Question: I use the code below to render a transparent icon:
'''
private void button1_Click(object sender, EventArgs e)
{
// using LoadCursorFromFile from user32.dll
var cursor = NativeMethods.LoadCustomCursor(@"d:\Temp\Cursors\Cursorsero_busy.ani");
// cursor -> bitmap
Bitmap bitmap = new Bitmap(48, 48, PixelFormat.Format32bppArgb);
Graphics gBitmap = Graphics.FromImage(bitmap);
cursor.DrawStretched(gBitmap, new Rectangle(0, 0, 32, 32));
// 1. Draw bitmap on a form canvas
Graphics gForm = Graphics.FromHwnd(this.Handle);
gForm.DrawImage(bitmap, 50, 50);
// 2. Draw cursor directly to a form canvas
cursor.Draw(gForm, new Rectangle(100, 50, 32, 32));
cursor.Dispose();
}
'''
Unfortunately I am unable to render a transparent Cursor to Bitmap! It works when I draw Cursor directly to the form canvas, but there is a problem when I draw Cursor to bitmap.
Any advice is highly appreciated.

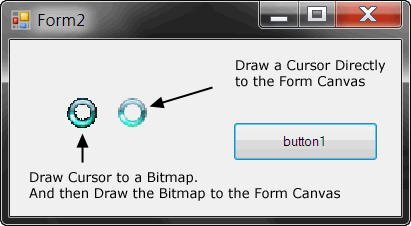
Answer: The solution you have right now doesn't stay completely with managed code. Your own comment says that you are P/Invoking 'LoadCursorFromFile' from user32.dll. And regardless, using the Win32 API is really nothing that you should be afraid of.
As I mentioned in a comment, what you're trying to do is often problematic with GDI+ drawing functions, like most of those provided by the .NET Framework. The task is made much easier by using GDI instead.
'''
[StructLayout(LayoutKind.Sequential)]
private struct ICONINFO
{
public bool fIcon;
public int xHotspot;
public int yHotspot;
public IntPtr hbmMask;
public IntPtr hbmColor;
}
[DllImport("user32")]
private static extern bool GetIconInfo(IntPtr hIcon, out ICONINFO pIconInfo);
[DllImport("user32.dll")]
private static extern IntPtr LoadCursorFromFile(string lpFileName);
[DllImport("gdi32.dll", SetLastError = true)]
private static extern bool DeleteObject(IntPtr hObject);
private Bitmap BitmapFromCursor(Cursor cur)
{
ICONINFO ii;
GetIconInfo(cur.Handle, out ii);
Bitmap bmp = Bitmap.FromHbitmap(ii.hbmColor);
DeleteObject(ii.hbmColor);
DeleteObject(ii.hbmMask);
BitmapData bmData = bmp.LockBits(new Rectangle(0, 0, bmp.Width, bmp.Height), ImageLockMode.ReadOnly, bmp.PixelFormat);
Bitmap dstBitmap = new Bitmap(bmData.Width, bmData.Height, bmData.Stride, PixelFormat.Format32bppArgb, bmData.Scan0);
bmp.UnlockBits(bmData);
return new Bitmap(dstBitmap);
}
private void Form1_Paint(object sender, System.Windows.Forms.PaintEventArgs e)
{
//Using LoadCursorFromFile from user32.dll, get a handle to the icon
IntPtr hCursor = LoadCursorFromFile("C:\Windows\Cursors\Windows Aero\aero_busy.ani");
//Create a Cursor object from that handle
Cursor cursor = new Cursor(hCursor);
//Convert that cursor into a bitmap
using (Bitmap cursorBitmap = BitmapFromCursor(cursor))
{
//Draw that cursor bitmap directly to the form canvas
e.Graphics.DrawImage(cursorBitmap, 50, 50);
}
}
'''
If this code doesn't compile, make sure that you've added 'using' statements for 'System.Drawing', 'System.Drawing.Imaging', and 'System.Runtime.InteropServices'. Also remember to wire up the 'Form1_Paint' method as the handler for your form's 'Paint' event.
It is tested to work: